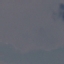
Label: SeaLake